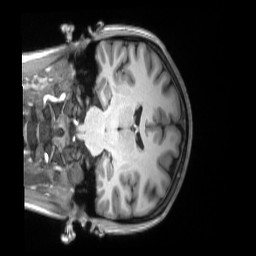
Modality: T1w
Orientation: coronal
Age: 29
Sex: female
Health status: ill
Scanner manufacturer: siemens
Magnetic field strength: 3 T
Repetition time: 2.2 s
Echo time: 0.00157 s